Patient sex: M
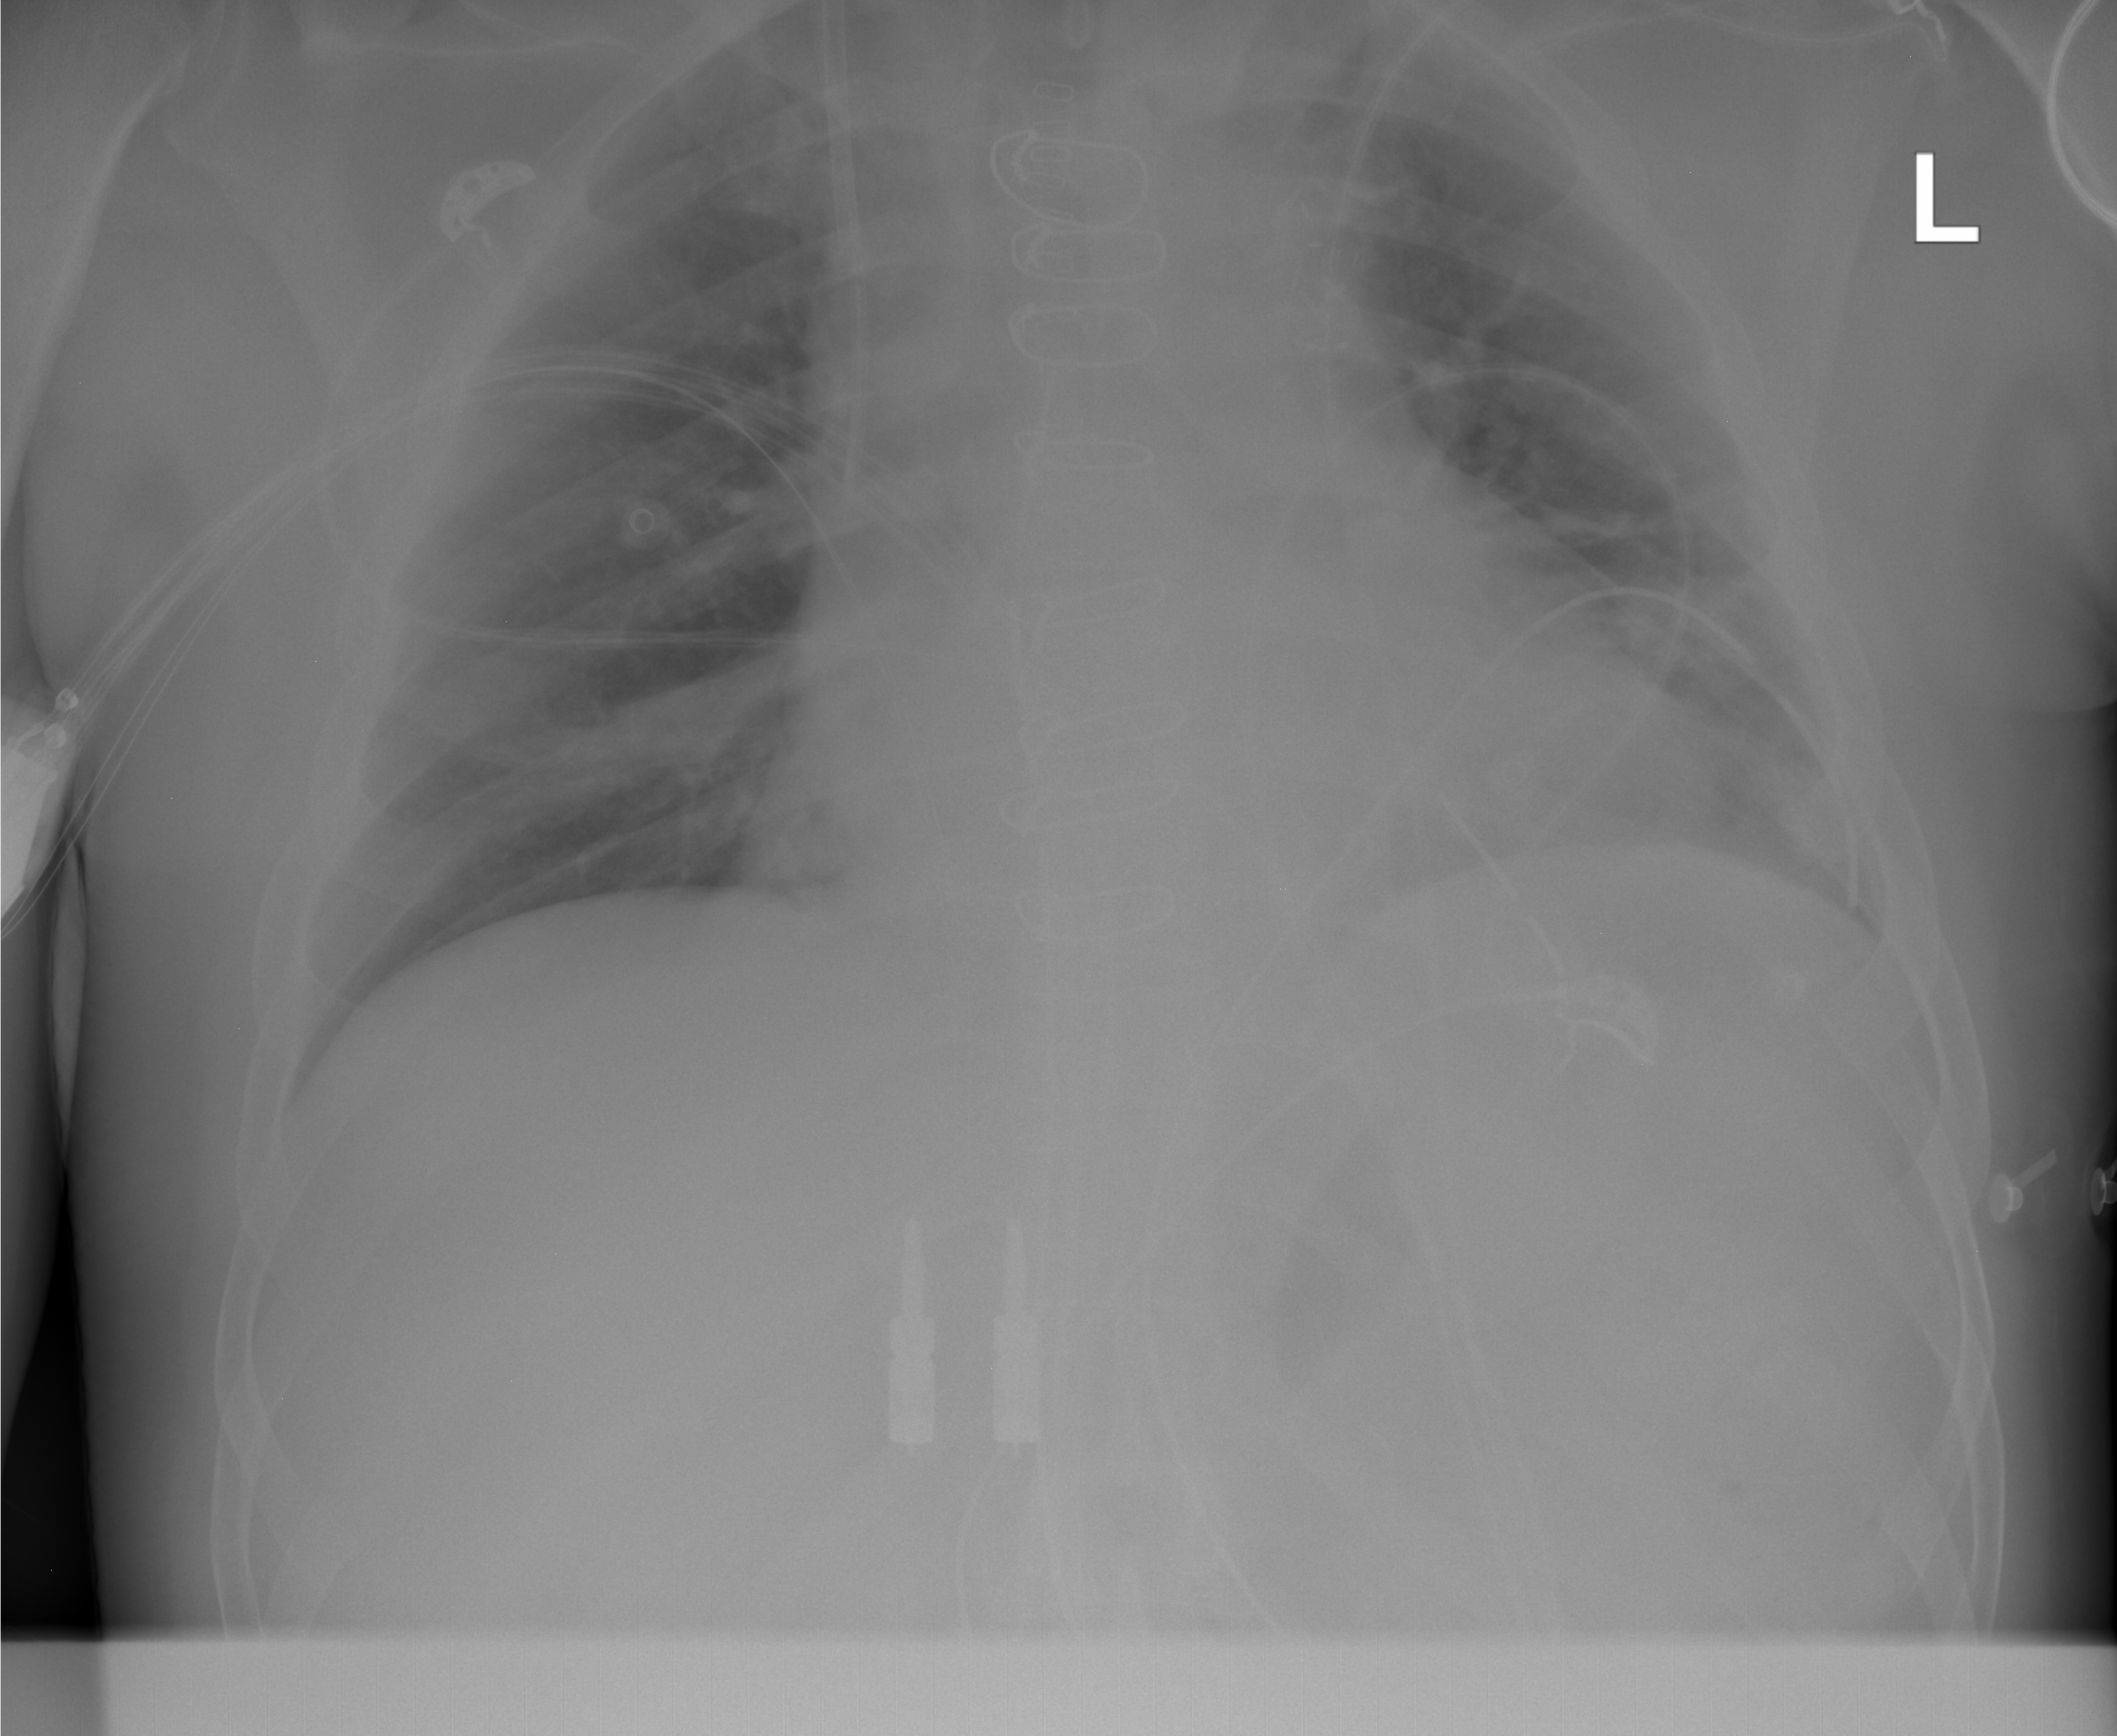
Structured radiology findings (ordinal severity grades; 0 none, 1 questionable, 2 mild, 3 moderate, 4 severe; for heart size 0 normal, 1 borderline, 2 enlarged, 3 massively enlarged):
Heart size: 0
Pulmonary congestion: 0
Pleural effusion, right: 0
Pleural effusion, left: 0
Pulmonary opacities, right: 0
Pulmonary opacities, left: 0
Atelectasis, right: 1
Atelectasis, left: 1